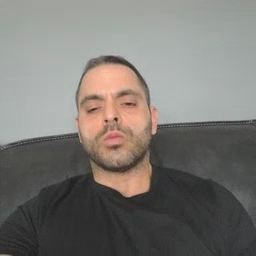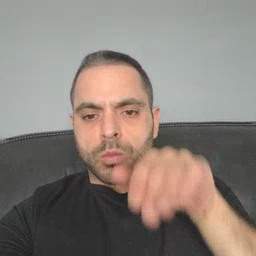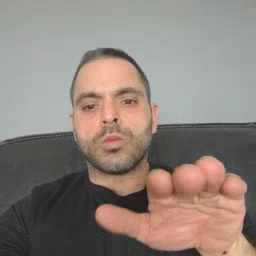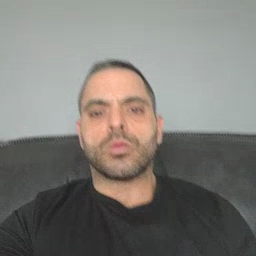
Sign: into